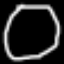
Label: octagon